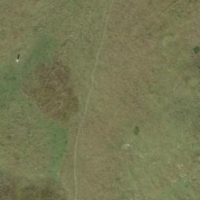
EUNIS habitat code: 25
Species observed at this site:
Geum montanum